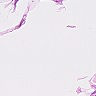
Metastatic tissue present: no